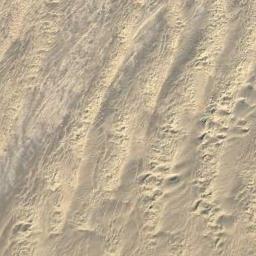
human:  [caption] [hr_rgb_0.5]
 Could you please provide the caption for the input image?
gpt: There are many lines in the desert .

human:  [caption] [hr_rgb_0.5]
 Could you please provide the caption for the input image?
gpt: The desert has yellow sand and some transverse sand ridges .

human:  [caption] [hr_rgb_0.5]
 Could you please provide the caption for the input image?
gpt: The desert is full of white sand .

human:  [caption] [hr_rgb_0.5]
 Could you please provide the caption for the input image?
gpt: This is a yellow desert with wavy stripes .

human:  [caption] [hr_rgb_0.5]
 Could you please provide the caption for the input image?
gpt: A yellow desert with many dunes .